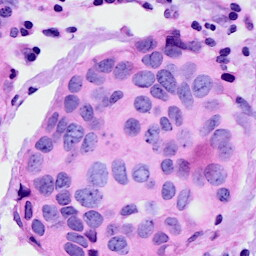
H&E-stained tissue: Breast